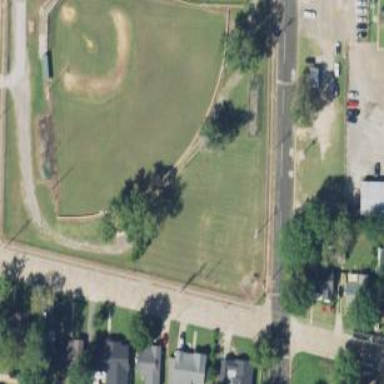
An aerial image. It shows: Baseball pitch for leisure and sports activities.